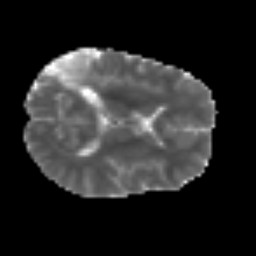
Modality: MD
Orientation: axial
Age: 39
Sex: female
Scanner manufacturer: siemens
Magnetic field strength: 3 T
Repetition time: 3.2 s
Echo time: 0.081 s